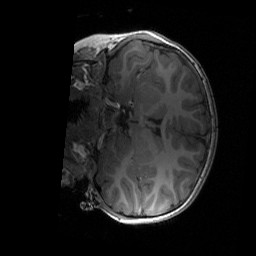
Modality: T1w
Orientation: coronal
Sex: female
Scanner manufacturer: siemens
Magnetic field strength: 3 T
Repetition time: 1.9 s
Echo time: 0.00243 s